Interaction volume radius: 5 \u00c5
Interaction volume height: 20 \u00c5
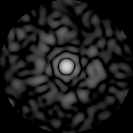
Disorder parameter: 0.8302